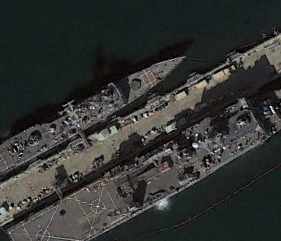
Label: combat